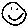
Label: smiley face